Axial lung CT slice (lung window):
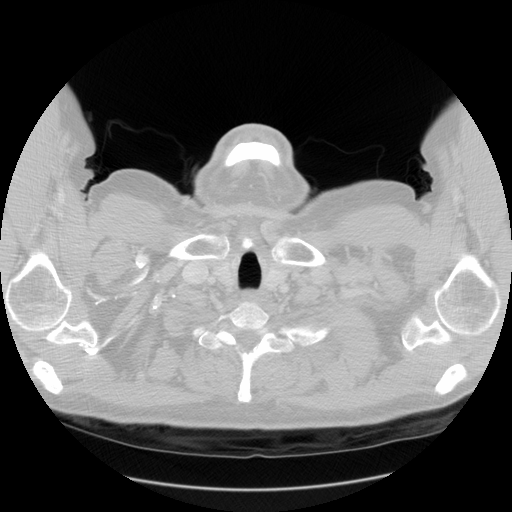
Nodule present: no